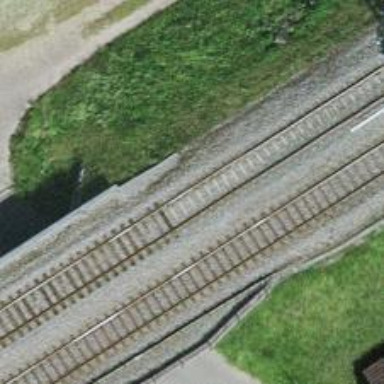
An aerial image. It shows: Bridge with electrified rail tracks and contact line.